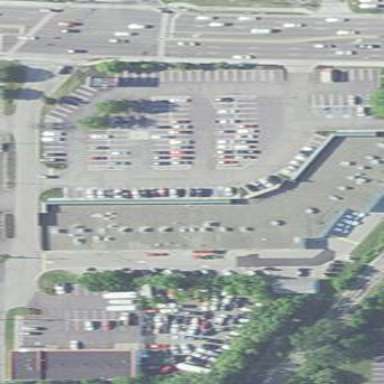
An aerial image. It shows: Retail area.